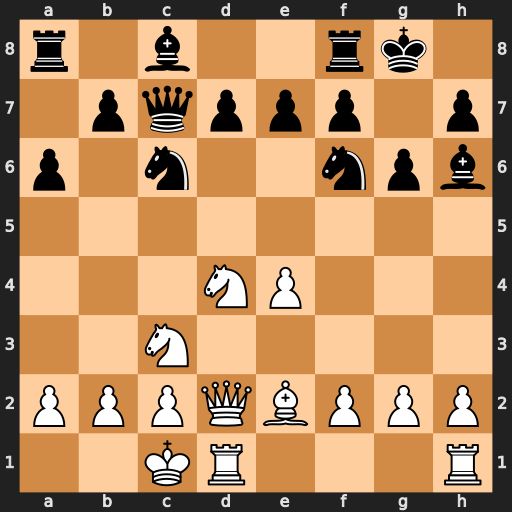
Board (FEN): r1b2rk1/1pqppp1p/p1n2npb/8/3NP3/2N5/PPPQBPPP/2KR3R
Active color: w
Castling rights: -
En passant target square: -
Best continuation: Qxh6